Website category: auto
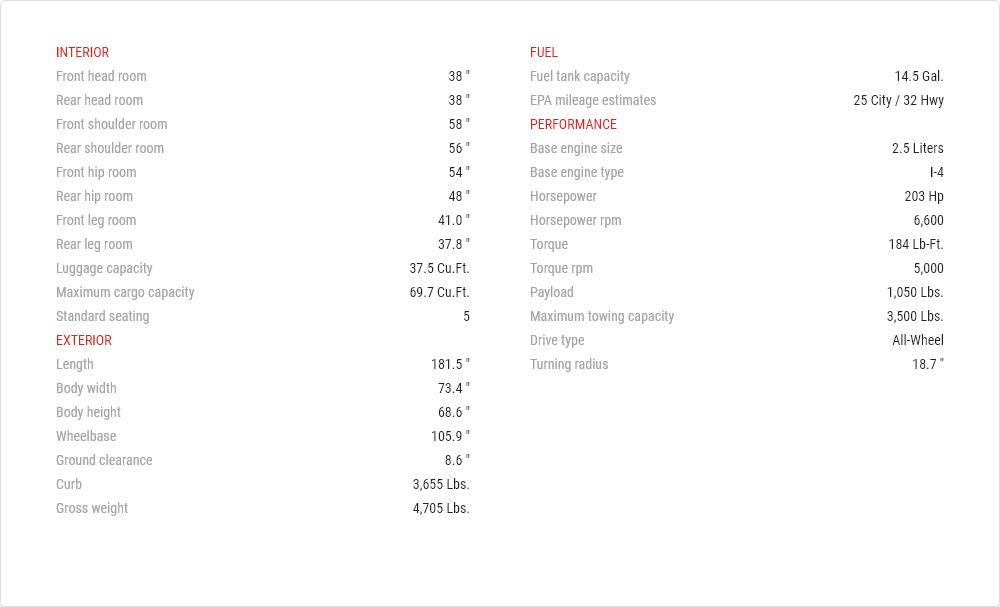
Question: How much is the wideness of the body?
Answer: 73.4 "

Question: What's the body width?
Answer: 73.4 "

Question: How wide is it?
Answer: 73.4 "

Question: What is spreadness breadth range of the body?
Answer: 73.4 "

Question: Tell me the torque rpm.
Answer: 5,000

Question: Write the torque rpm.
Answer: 5,000

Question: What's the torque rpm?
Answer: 5,000

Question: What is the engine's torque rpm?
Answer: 5,000

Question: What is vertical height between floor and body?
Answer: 8.6 "

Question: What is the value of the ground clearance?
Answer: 8.6 "

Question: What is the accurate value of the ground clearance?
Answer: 8.6 "

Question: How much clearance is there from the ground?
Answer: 8.6 "

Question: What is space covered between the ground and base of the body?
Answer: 8.6 "

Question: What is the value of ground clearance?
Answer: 8.6 "

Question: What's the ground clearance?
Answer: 8.6 "

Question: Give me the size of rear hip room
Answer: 48 "

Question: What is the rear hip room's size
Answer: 48 "

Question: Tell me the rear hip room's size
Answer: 48 "

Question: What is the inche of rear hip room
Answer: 48 "

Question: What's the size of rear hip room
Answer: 48 "

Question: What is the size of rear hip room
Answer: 48 "

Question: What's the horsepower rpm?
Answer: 6,600

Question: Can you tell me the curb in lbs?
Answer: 3,655 lbs.

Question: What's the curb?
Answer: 3,655 lbs.

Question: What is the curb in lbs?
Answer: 3,655 lbs.

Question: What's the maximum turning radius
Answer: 18.7 ''

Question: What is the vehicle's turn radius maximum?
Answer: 18.7 ''

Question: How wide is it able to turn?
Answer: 18.7 ''

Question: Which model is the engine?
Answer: I-4

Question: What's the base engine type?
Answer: I-4

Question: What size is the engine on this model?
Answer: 2.5 liters

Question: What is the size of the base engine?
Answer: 2.5 liters

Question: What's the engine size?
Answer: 2.5 liters

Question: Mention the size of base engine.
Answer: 2.5 liters

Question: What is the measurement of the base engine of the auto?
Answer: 2.5 liters

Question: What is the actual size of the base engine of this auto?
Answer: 2.5 liters

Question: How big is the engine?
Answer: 2.5 liters

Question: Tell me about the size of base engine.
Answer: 2.5 liters

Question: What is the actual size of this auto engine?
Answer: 2.5 liters

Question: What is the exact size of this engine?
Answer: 2.5 liters

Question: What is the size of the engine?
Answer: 2.5 liters

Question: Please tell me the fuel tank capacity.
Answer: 14.5 gal.

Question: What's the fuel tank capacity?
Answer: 14.5 gal.

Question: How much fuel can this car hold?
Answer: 14.5 gal.

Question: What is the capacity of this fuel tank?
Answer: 14.5 gal.

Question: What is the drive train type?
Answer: all-wheel

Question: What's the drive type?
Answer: all-wheel

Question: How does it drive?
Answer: all-wheel

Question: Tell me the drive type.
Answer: all-wheel

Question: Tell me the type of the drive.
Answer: all-wheel

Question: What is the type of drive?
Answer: all-wheel

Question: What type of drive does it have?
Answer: all-wheel

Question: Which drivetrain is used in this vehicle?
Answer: all-wheel

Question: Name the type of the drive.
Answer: all-wheel

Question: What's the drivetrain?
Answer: all-wheel

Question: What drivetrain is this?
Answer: all-wheel

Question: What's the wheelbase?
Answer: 105.9 "

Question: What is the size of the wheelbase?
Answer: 105.9 "

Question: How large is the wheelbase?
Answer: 105.9 "

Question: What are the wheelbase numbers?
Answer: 105.9 "

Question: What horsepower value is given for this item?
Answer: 203 hp

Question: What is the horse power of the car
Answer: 203 hp

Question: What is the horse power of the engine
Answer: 203 hp

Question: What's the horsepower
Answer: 203 hp